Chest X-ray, PA view. Patient: 36 years old, sex M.
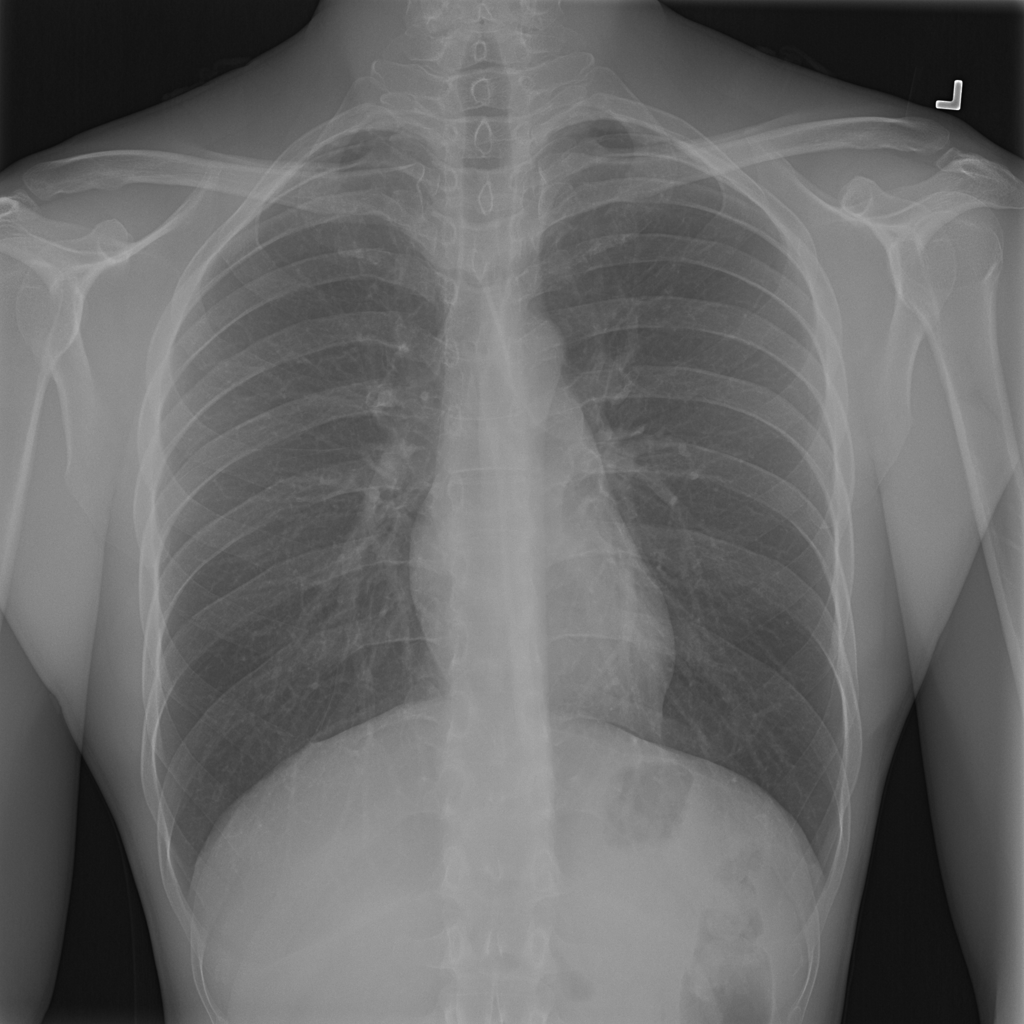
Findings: No Finding